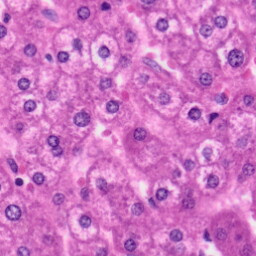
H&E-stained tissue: Liver